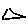
Label: triangle